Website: crate-barrel
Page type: payment
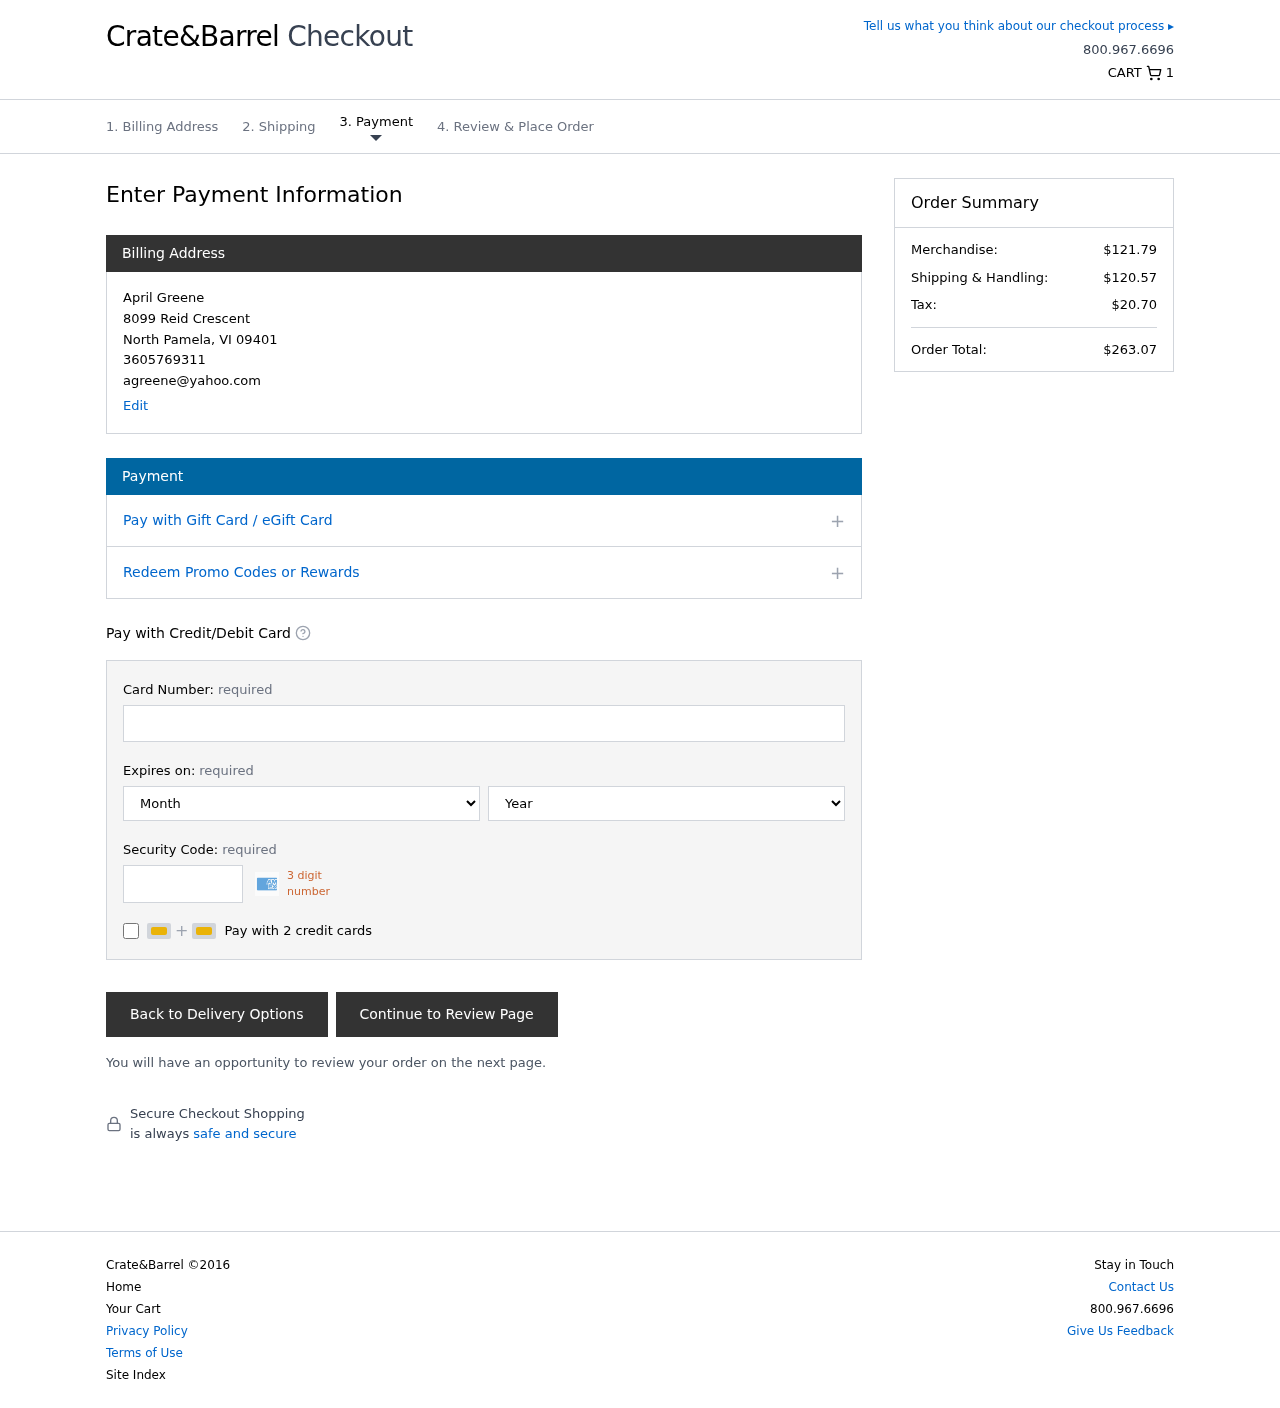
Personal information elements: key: PII_CARD_CVV
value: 7085
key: PII_CARD_EXPIRY_MONTH
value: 07
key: PII_CARD_EXPIRY_YEAR
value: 30
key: PII_CARD_NUMBER
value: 3710 7703 5679 520
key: PII_CITY
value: North Pamela
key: PII_EMAIL
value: agreene@yahoo.com
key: PII_FULLNAME
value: April Greene
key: PII_PHONE
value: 3605769311
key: PII_POSTCODE
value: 09401
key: PII_STATE_ABBR
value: VI
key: PII_STREET
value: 8099 Reid Crescent
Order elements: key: ORDER_NUM_ITEMS
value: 1
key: ORDER_SUBTOTAL
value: $121.79
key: ORDER_SHIPPING_COST
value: $120.57
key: ORDER_TAX
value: $20.70
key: ORDER_TOTAL
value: $263.07